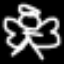
Label: angel